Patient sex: F
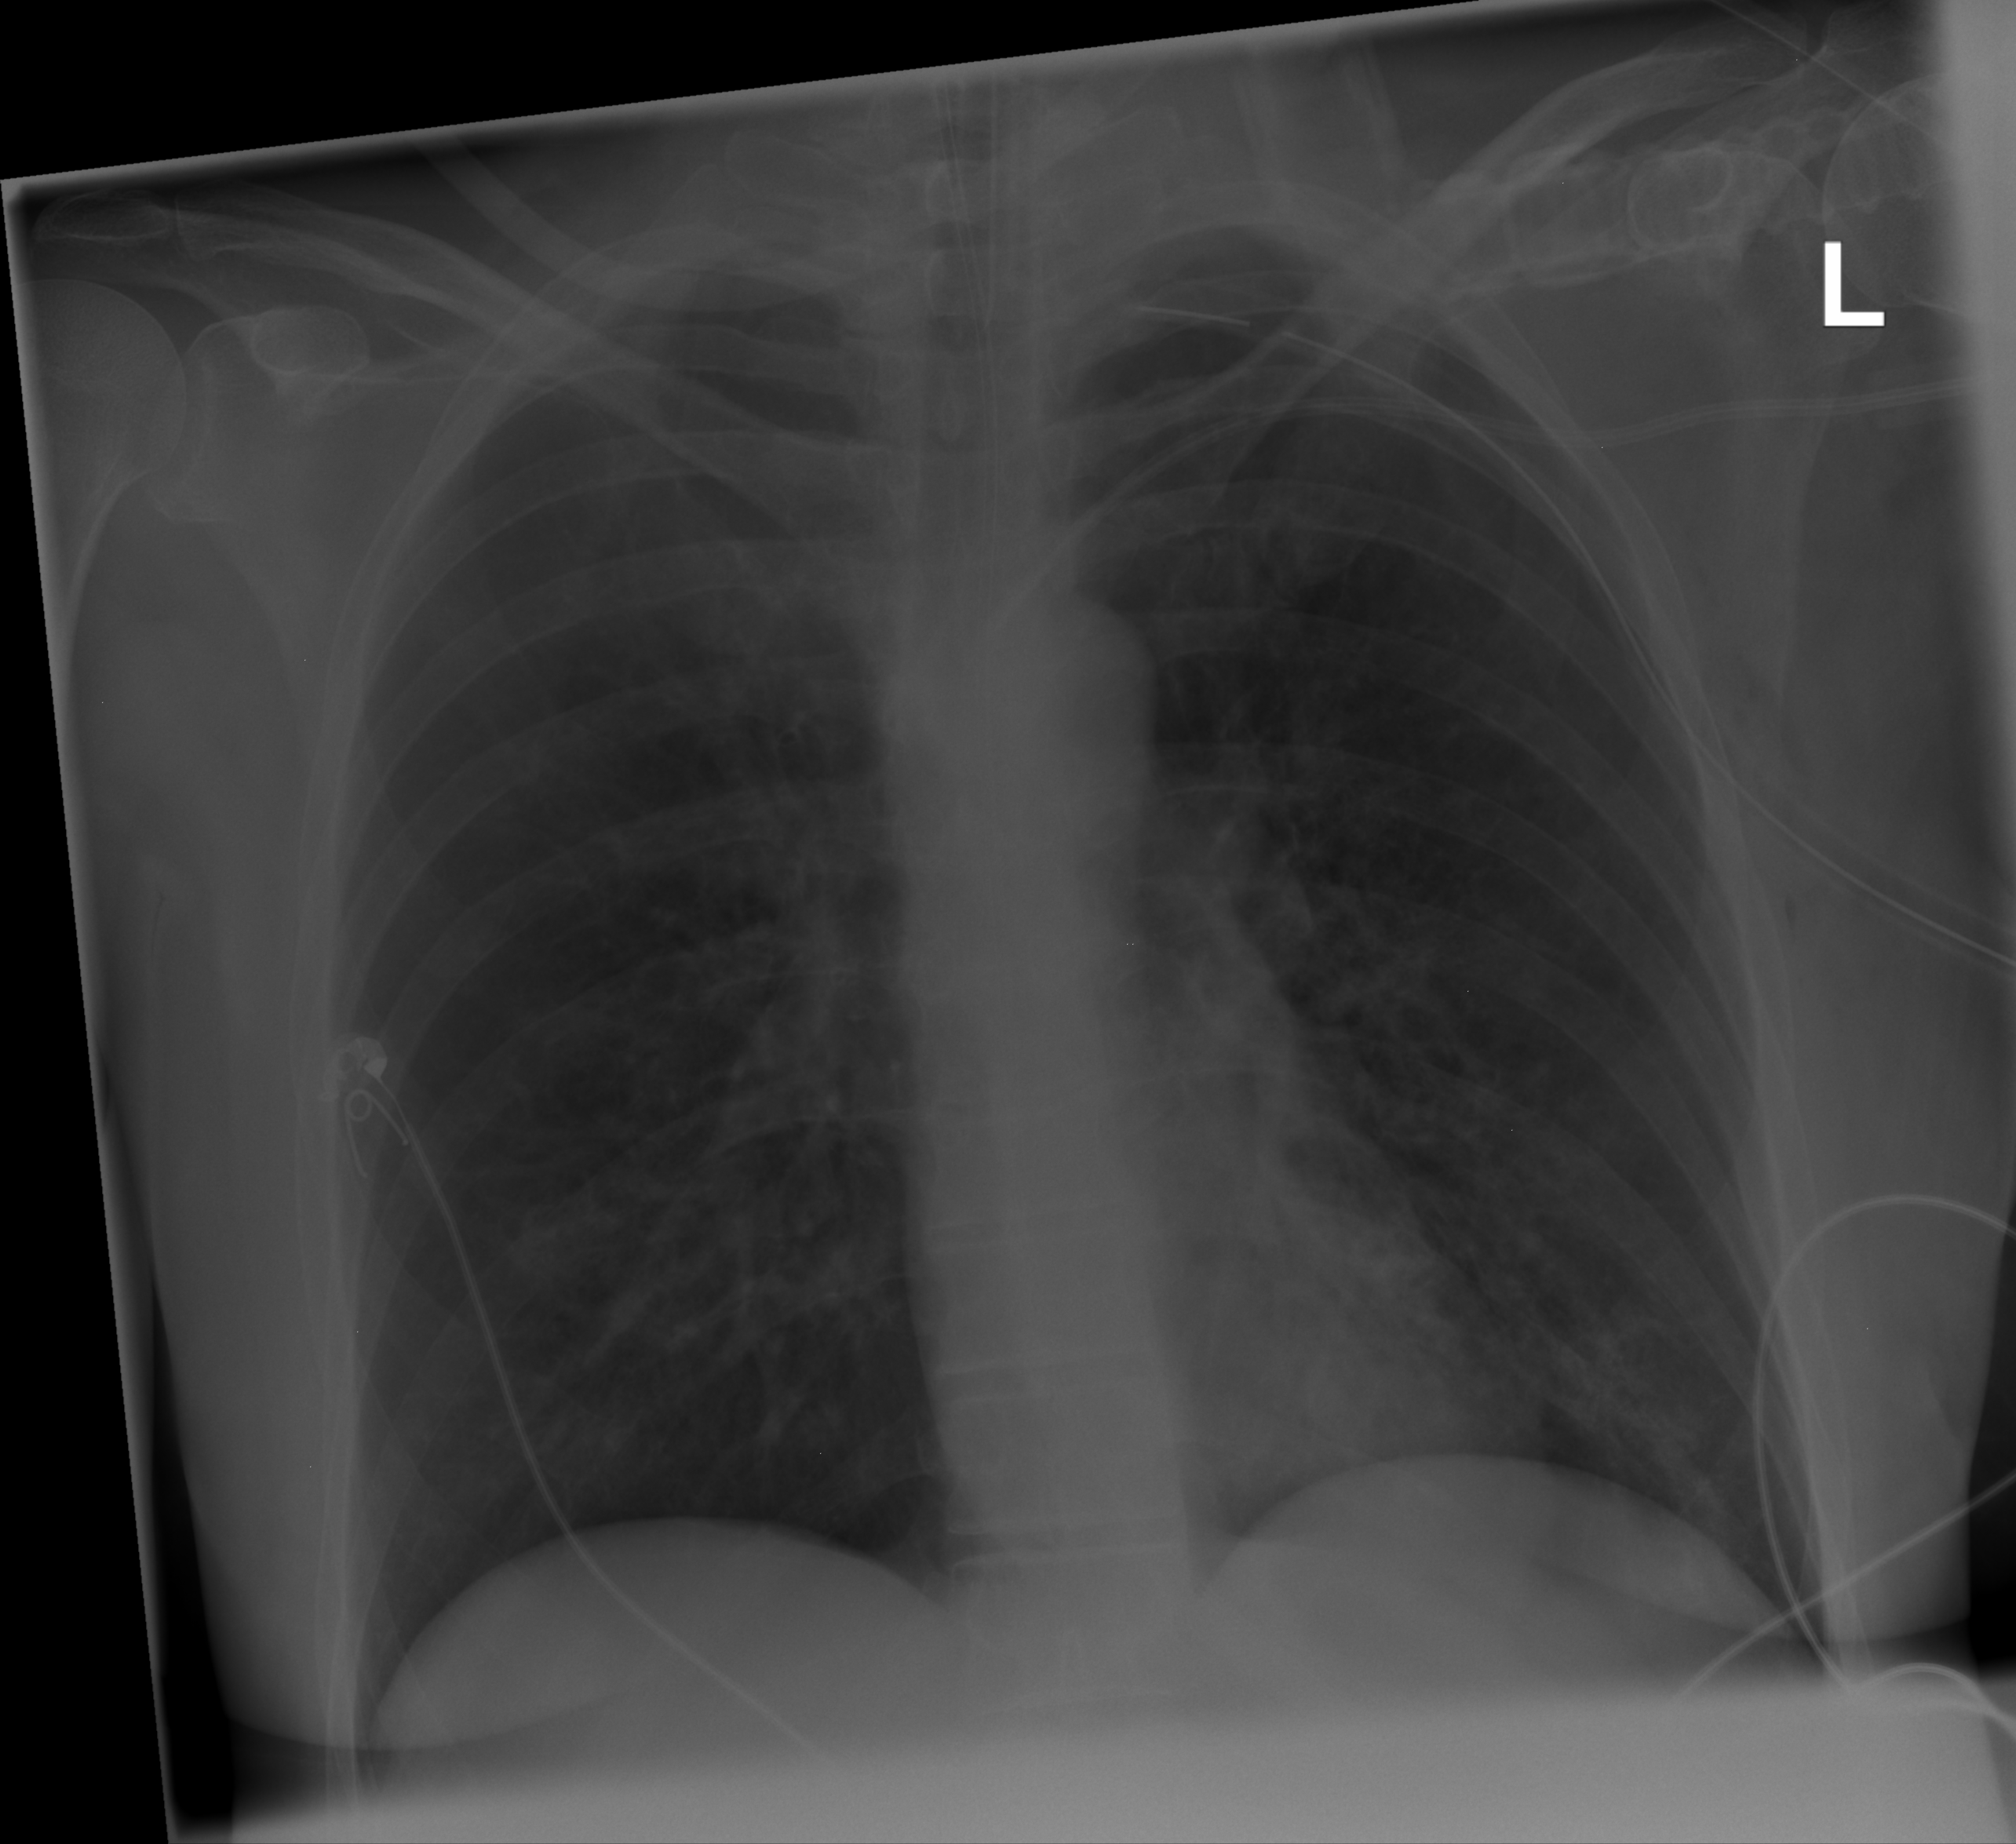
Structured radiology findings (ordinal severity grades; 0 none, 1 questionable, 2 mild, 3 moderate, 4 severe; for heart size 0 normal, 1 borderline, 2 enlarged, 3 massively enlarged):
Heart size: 0
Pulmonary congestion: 0
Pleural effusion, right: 0
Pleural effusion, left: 0
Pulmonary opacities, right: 0
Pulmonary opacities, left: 0
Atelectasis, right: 0
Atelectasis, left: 2